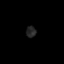
Tissue: skin
Cell type: Epithelial cells
Senescence score: 0.2666
Nuclear area (px): 108
Mean DAPI intensity: 36.63